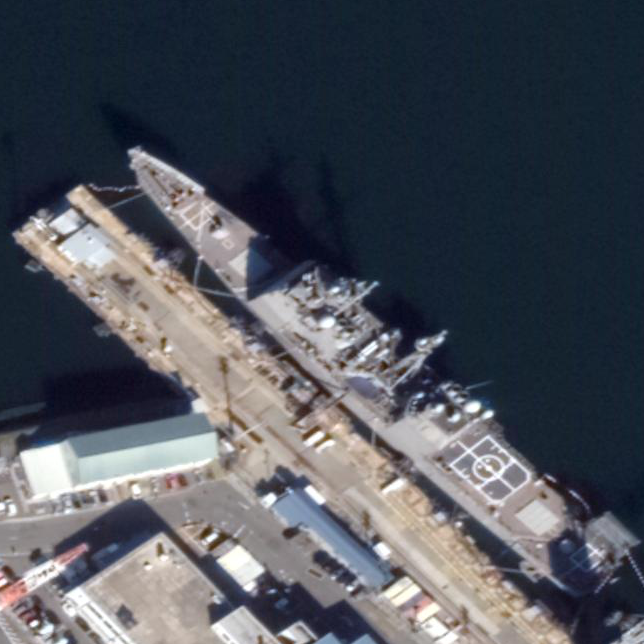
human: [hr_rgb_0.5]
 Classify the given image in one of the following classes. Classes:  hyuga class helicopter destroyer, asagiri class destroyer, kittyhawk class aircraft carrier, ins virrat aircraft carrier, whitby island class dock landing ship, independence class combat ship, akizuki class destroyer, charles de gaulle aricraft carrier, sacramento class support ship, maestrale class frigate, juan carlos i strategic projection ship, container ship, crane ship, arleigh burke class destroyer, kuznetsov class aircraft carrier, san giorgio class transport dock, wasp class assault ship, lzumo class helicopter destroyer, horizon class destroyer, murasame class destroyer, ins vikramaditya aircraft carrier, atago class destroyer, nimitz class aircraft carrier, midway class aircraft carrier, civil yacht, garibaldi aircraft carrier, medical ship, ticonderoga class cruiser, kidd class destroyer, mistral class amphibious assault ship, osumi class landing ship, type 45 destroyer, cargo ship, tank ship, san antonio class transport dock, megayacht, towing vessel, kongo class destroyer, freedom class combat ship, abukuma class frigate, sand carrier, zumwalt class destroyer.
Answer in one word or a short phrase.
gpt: Ticonderoga class cruiser